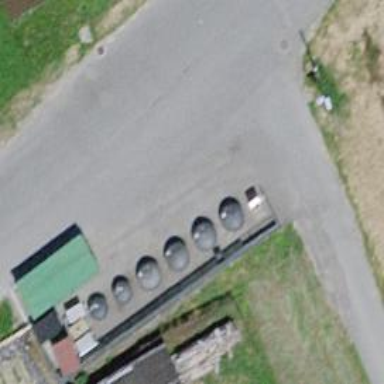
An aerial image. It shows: Recycling facility.